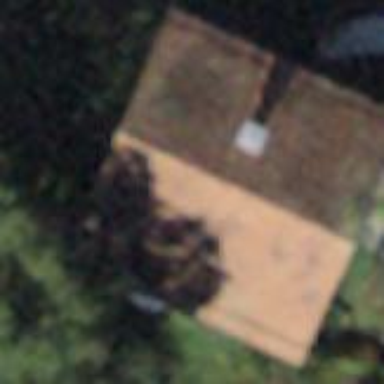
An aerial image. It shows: Guest house building.